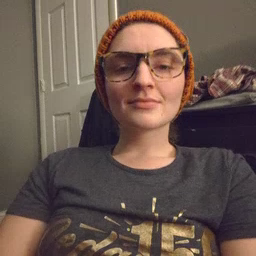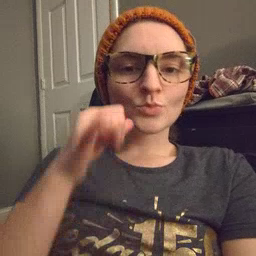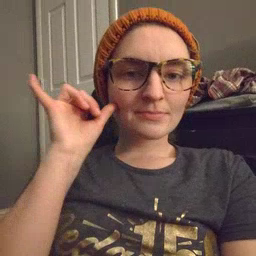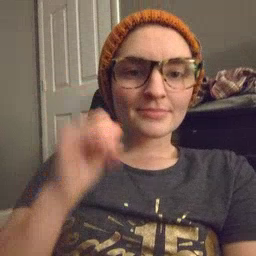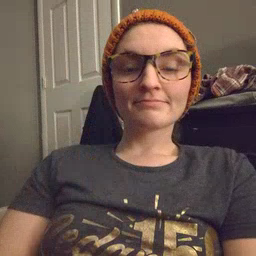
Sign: yesterday